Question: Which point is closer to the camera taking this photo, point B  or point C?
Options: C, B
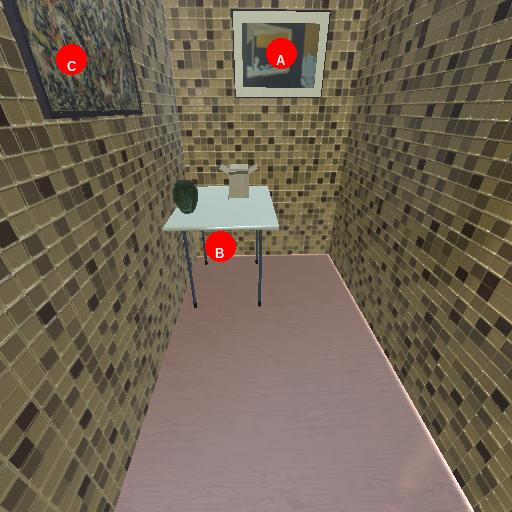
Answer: C